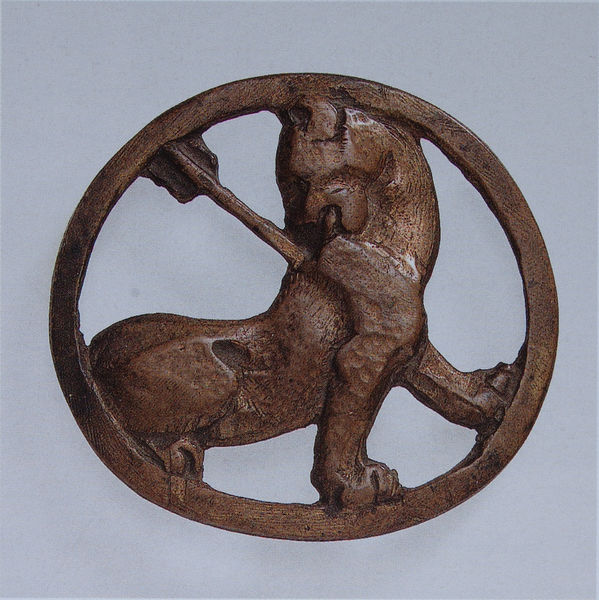
Titel: Löwin, von Pfeil durchbohrt (Gürtelschließe)
Künstler: Franz Marc
Standort: München
Institution: Staatliche Graphische Sammlung
Schlagwörter: feder, kampf, kopf, körper, schatten, wolf, wunde, bewegung, braun, grau, hintergrund, holz, licht, marmor, ohr, rücken, schmuck, symbol, zeichen, hund, rot, tier, alt, augen, stein, tod, tot, hals, auge, figur, brosche, ohren, renaissance, schulter, kreis, oval, rund, skulptur, beine, fell, hellblau, relief, bein, rahmung, bogen, klein, rauh, rad, weiblich, metall, deutsch, pfoten, bronze, plastik, ring, foto, fotografie, photographie, spange, katze, schnalle, schild, antike, medaillon, orient, verletzt, schritt, krallen, jagd, schnitzerei, photo, wappen, pfote, handwerk, anhänger, jäger, schnauze, farbfoto, sterben, leiden, schmerz, maul, zunge, mittelalter, getötet, griechenland, reif, kralle, löwe, armbrust, speer, säugetier, medaille, symbolik, emblem, verzeirung, verwundet, drehung, guss, bär, schrei, pfeil, islam, durchbrochen, komisch, tatzen, beissen, biegen, lecken, jagen, treffer, geschnitzt, schnitzen, schnitzwerk, raubkatze, getroffen, tiger, schnitz, italienisch, verwundung, löwin, raubtier, panther, früh, löwenjagd, fibel, oder so, puma, jaguar, schmuckstück, fabeltier, fiebel, genick, gürtelschnalle, hiraldik, holzkunst, islamische kunst, kleidungsstueck, lwe, medaillie, raubtiert, s-form, speiche, tatzen kopf, tierkreis, tierkreiszeichen, traurigkei, verbiegen, verierung, holzschnitzerei, flanke, vollplastik, tatzen#, 1000, krais, wunden lecken, wunde lecken, leckt, gejagd